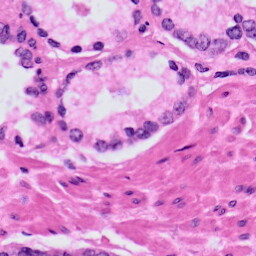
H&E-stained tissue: Prostate